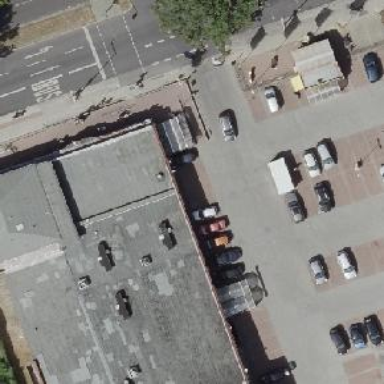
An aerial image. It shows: Bakery.